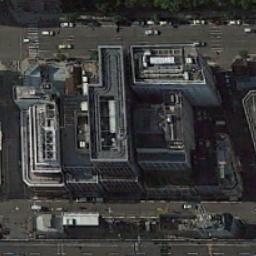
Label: commercial_area